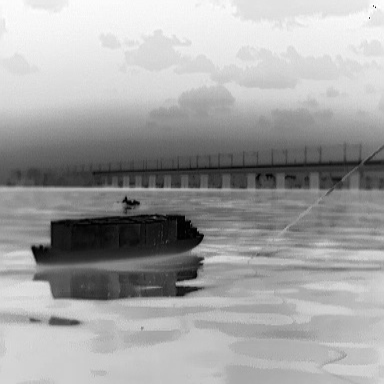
There is a fishing_boat in the infrared image.